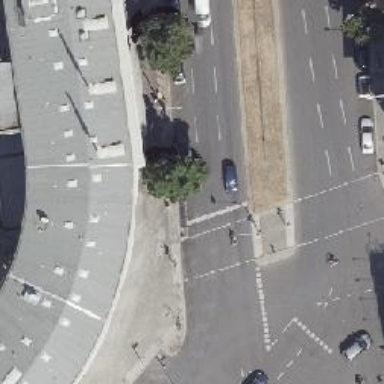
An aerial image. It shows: Footway located on traffic island.